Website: apple
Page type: delivery-shipping
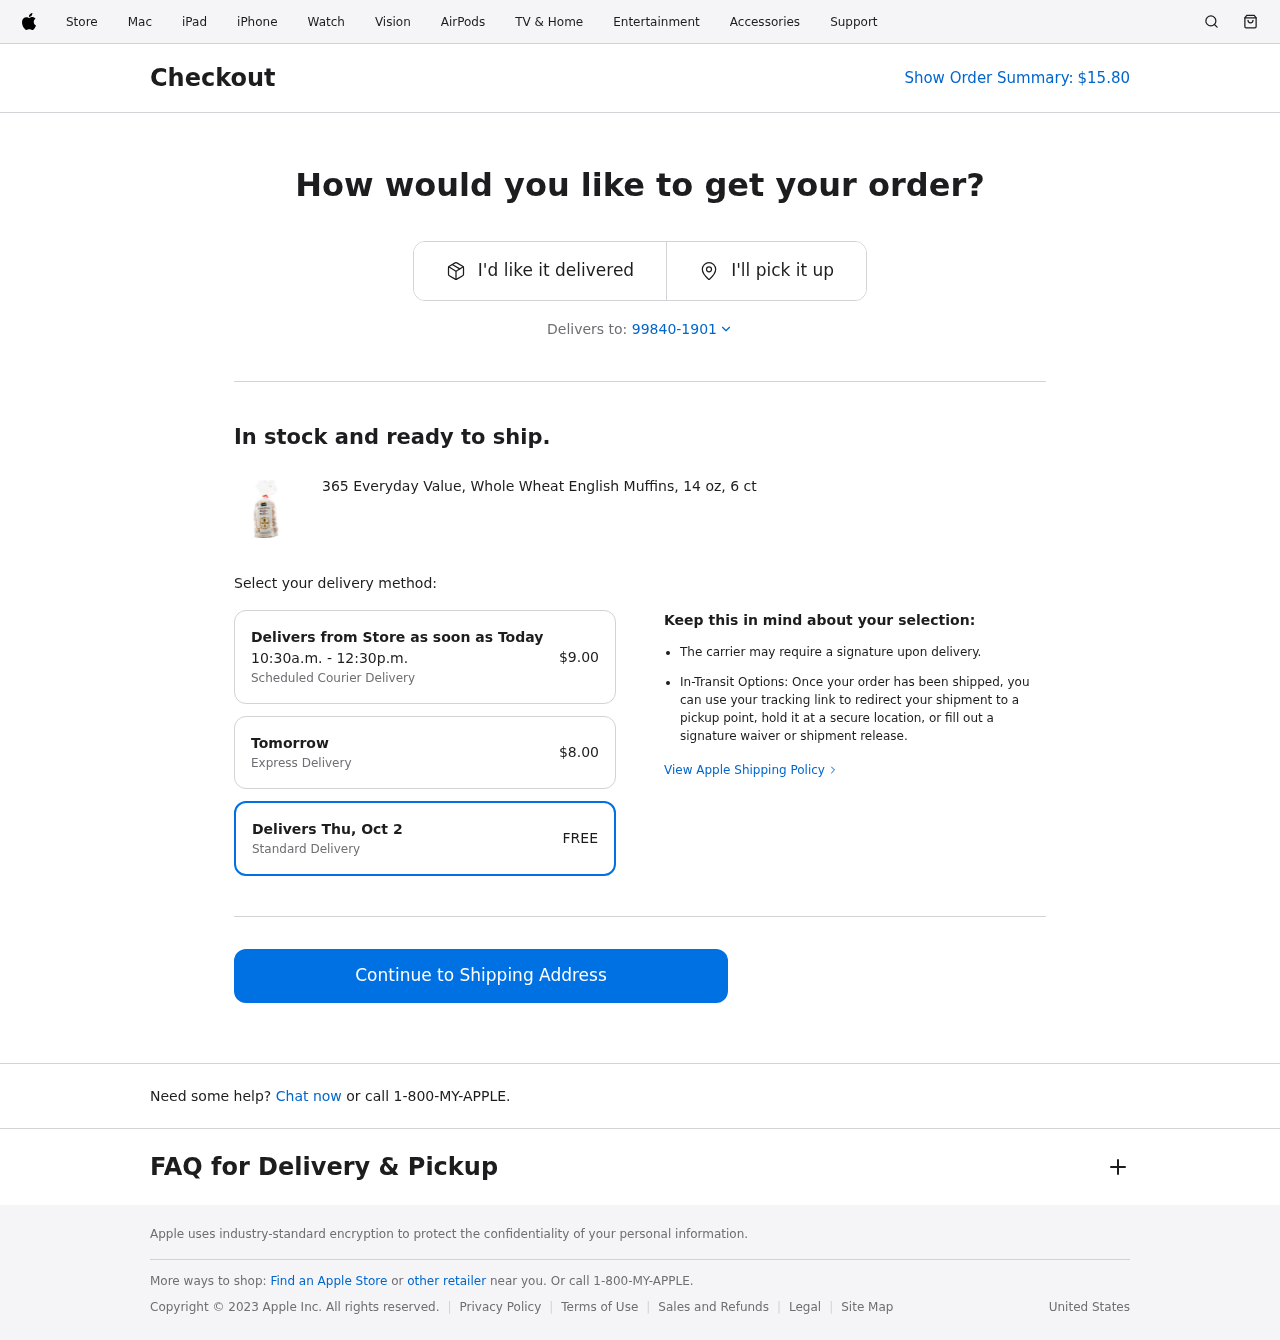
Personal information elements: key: PII_POSTCODE_FULL
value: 99840-1901
Product elements: key: PRODUCT1_NAME
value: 365 Everyday Value, Whole Wheat English Muffins, 14 oz, 6 ct
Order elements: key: ORDER_TOTAL
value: $15.80
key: ORDER_DELIVERY_DATE_SAMEDAY
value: Today
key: ORDER_SHIPPING_COST_SAMEDAY
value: $9.00
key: ORDER_DELIVERY_DATE_EXPRESS
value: Tomorrow
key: ORDER_SHIPPING_COST_EXPRESS
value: $8.00
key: ORDER_DELIVERY_DATE
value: Delivers Thu, Oct 2
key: ORDER_SHIPPING_COST
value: FREE